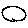
Label: circle